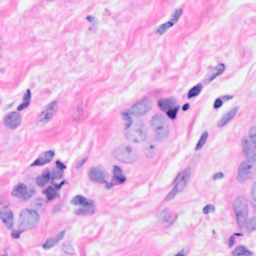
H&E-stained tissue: Breast